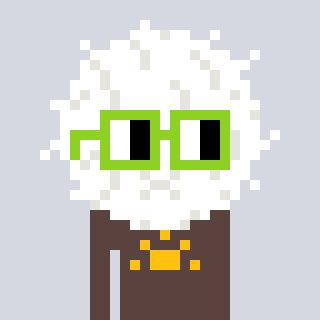
a pixel art character with square light green glasses, a cottonball-shaped head and a darkbrown-colored body on a cool background